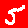
Digit: 5